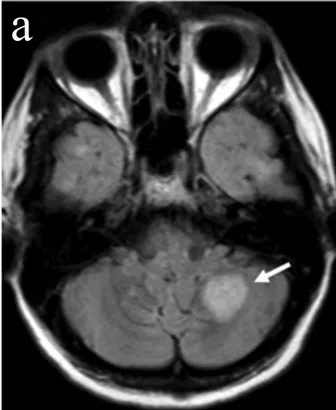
On month 4, MRI demonstrates a new 2-cm lesion in the left cerebellar hemisphere with high signal on FLAIR (arrow.
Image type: radiology (mri)